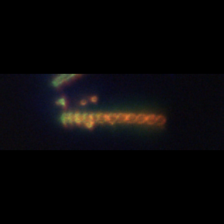
Taxon: Chaetoceros
Group: Diatoms